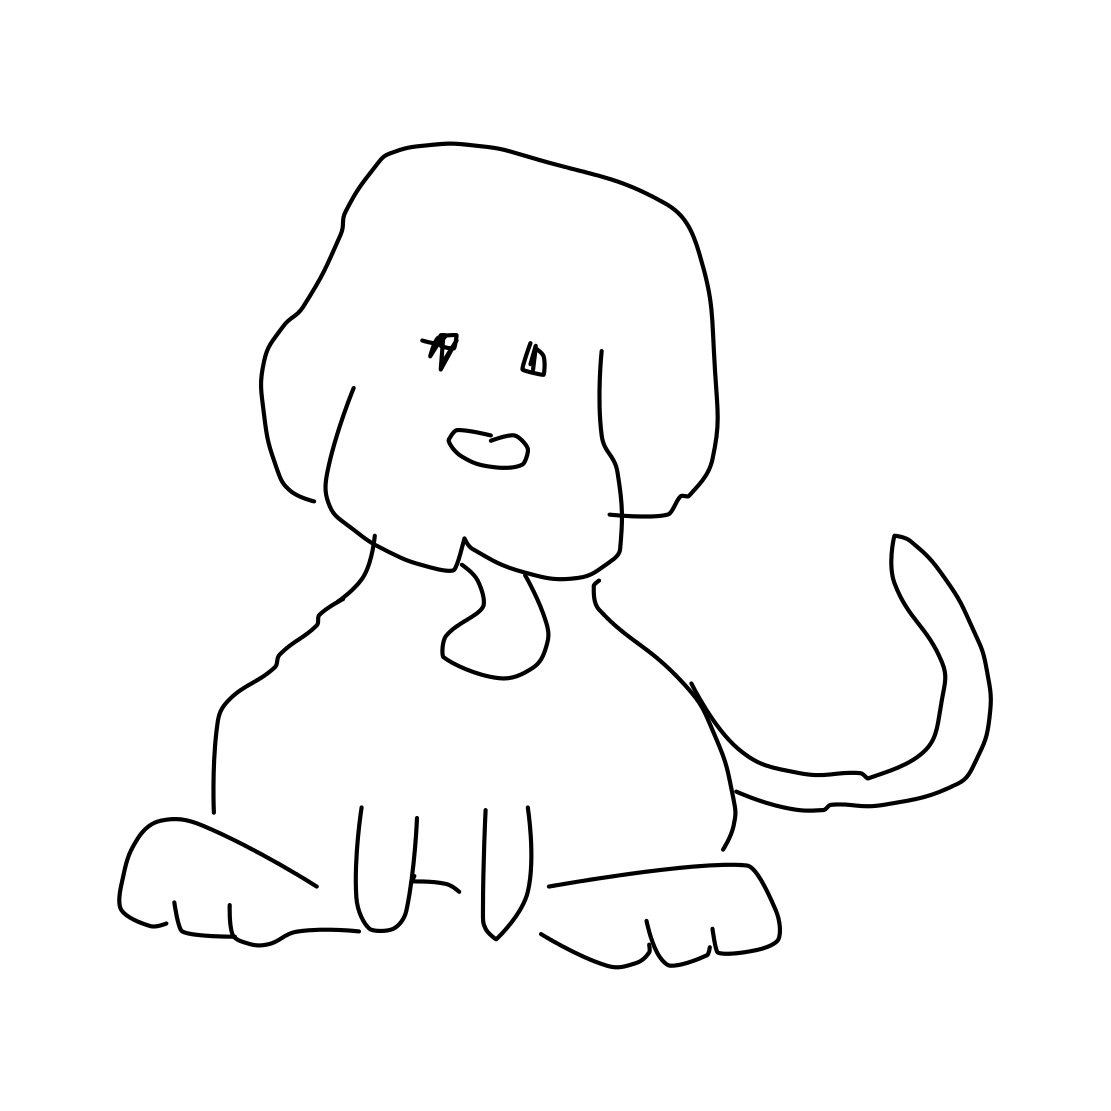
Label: dog